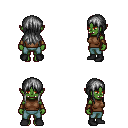
a pixel art fantasy rpg character, female body template, orc, green skin, brown sleeveless shirt, teal pants, gray unkempt hairstyle, cloth bracers, black shoes, four views (front, back, left, right), 2x2 character sprite sheet, small pixel art, hard edges, no anti-aliasing